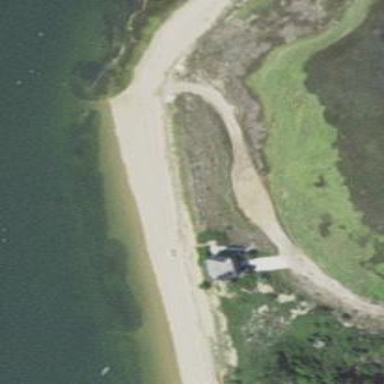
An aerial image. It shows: Sandy beach.